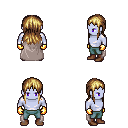
a pixel art fantasy rpg character, male body template, dark elf, purple skin, gray cape, teal pants, blonde unkempt hairstyle, gold gloves, brown shoes, four views (front, back, left, right), 2x2 character sprite sheet, small pixel art, hard edges, no anti-aliasing